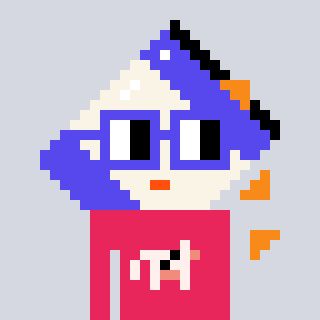
a pixel art character with square blue glasses, a chips-shaped head and a redpinkish-colored body on a cool background